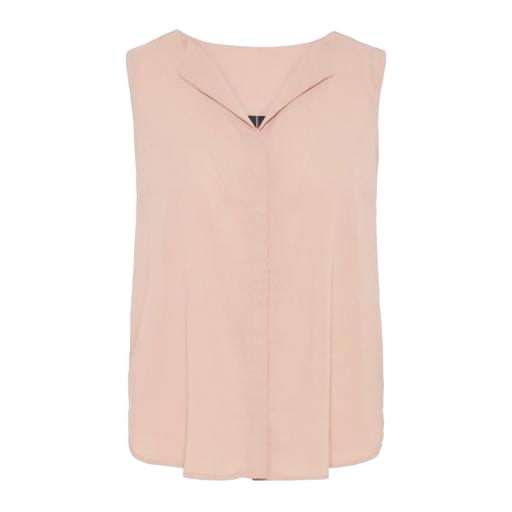
pink pleated front sleeveless top, sleeveless and dark peach color, pink pleated-back high-low blouse, white background